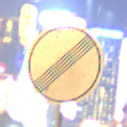
Verkehrszeichen: EndeSaemtlicherBegrenzungen
Umgebung: Outdoor, Urban
Tageszeit: Night
Wetter: PartlyCloudy
Licht: Natural
Jahreszeit: NotSpecified
Kontrast: HighContrast